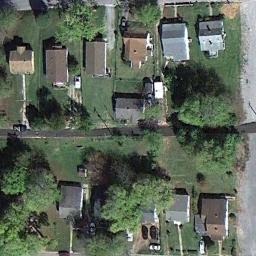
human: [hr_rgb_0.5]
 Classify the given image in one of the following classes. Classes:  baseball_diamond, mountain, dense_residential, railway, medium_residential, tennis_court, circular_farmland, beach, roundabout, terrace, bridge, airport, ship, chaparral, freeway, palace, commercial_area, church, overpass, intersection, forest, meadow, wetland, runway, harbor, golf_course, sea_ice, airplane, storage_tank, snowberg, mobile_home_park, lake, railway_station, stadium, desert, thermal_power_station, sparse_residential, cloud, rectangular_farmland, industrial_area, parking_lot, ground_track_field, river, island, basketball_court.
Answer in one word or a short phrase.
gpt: medium_residential